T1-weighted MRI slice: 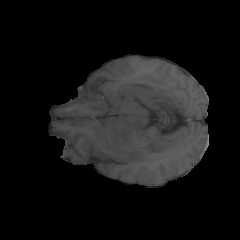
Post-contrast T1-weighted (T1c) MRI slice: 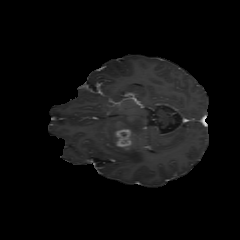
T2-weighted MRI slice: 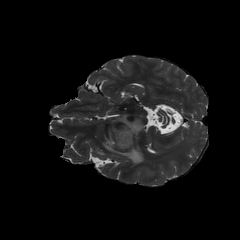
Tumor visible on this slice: yes